Field crop: maize
Growth stage: 2
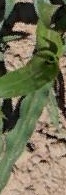
Species: maize